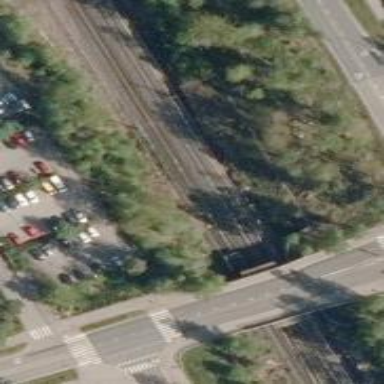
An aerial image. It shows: Railway track with continuous electrified contact line.